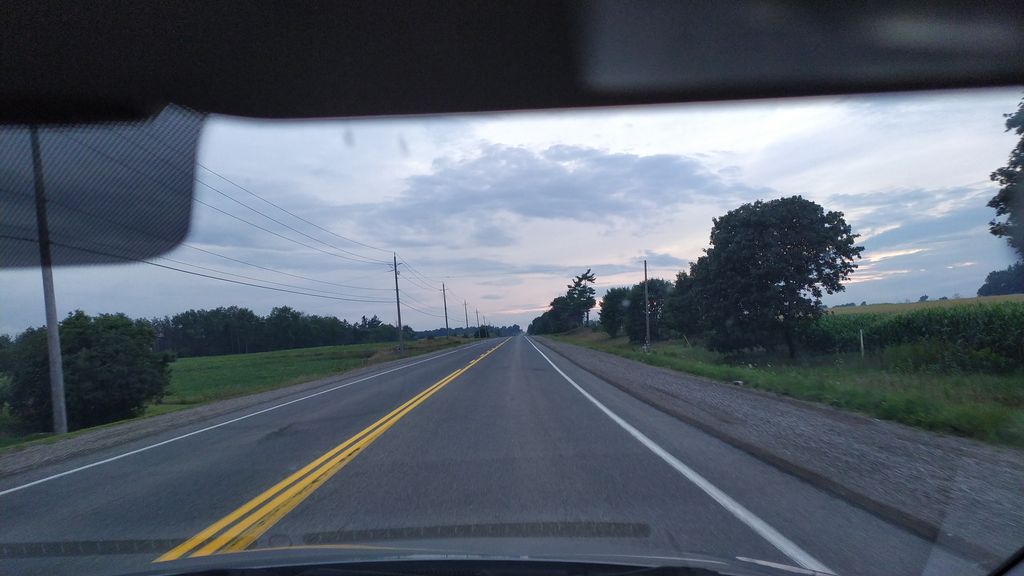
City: kitchener-waterloo